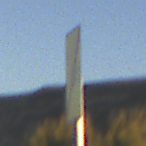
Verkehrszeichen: EndeUmleitung
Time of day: SunriseSunset
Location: Outdoor (Nature)
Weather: Clear
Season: NotSpecified
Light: Natural